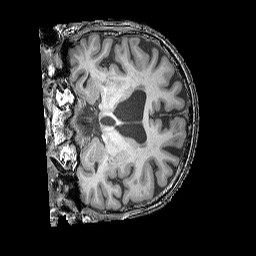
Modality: T1w
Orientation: coronal
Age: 75
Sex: male
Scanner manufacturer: siemens
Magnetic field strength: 3 T
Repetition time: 2.25 s
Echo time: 0.00411 s